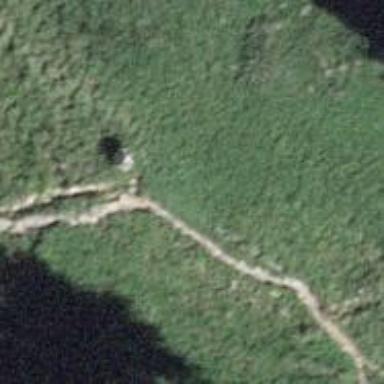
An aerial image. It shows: Path.